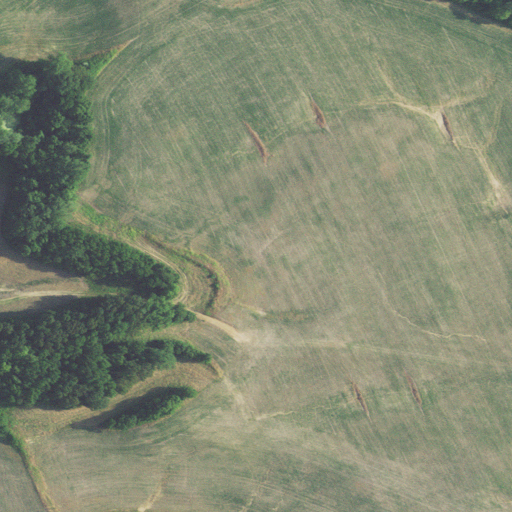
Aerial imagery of mountain in Indiana named Wolf Hill containing cultivated crops and deciduous forest